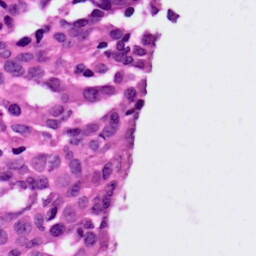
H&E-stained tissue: Ovarian